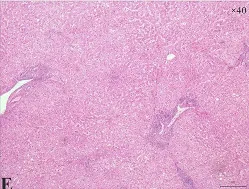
Histologic features in gallbladder adenocarcinoma and liver sections. (C,D) Vascular invasion in gallbladder adenocarcinoma. Part of the dysplastic glands were sieve-like with mucus. H&E, x40).
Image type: pathology (h&e)